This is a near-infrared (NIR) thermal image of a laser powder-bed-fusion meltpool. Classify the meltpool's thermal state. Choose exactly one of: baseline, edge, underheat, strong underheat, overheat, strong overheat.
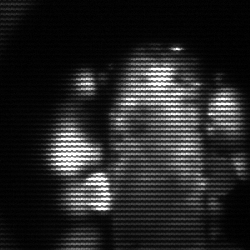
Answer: strong underheat